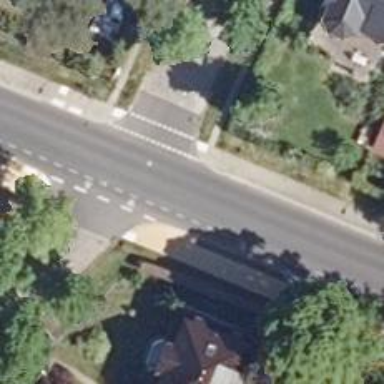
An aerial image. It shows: Uncontrolled crossing along footway.